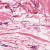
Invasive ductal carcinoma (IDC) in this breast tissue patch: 0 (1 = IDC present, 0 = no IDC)